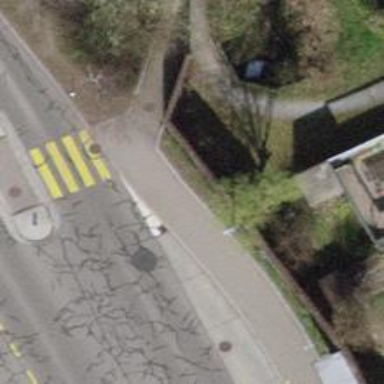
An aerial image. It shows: Asphalt sidewalk.